The plot shows how the frequency content of a rotor-rig vibration signal evolves over time (STFT spectrogram). Based on the visible evidence, which rotor condition applies: normal, misalignment, unbalance, looseness?
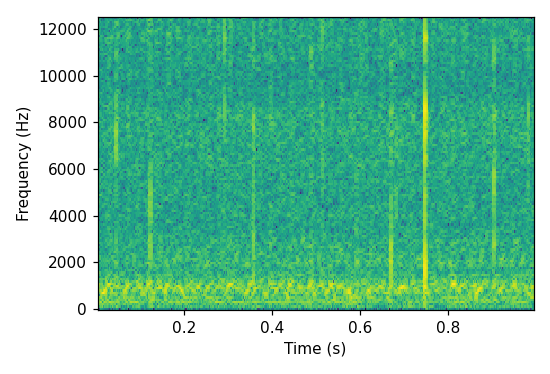
Answer: misalignment